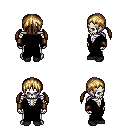
a pixel art fantasy rpg character, male body template, skeleton, black robe, white pants, blonde twin-tailed hairstyle, leather bracers, black shoes, four views (front, back, left, right), 2x2 character sprite sheet, small pixel art, hard edges, no anti-aliasing